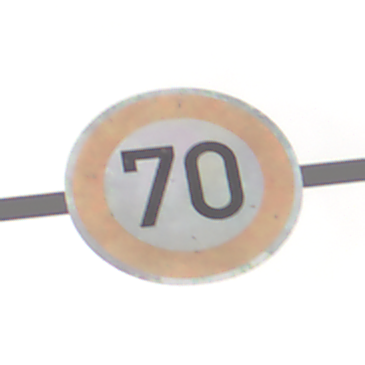
Verkehrszeichen: Geschwindigkeit70
Umgebung: Outdoor, Nature
Tageszeit: MorningAfternoon
Wetter: Overcast
Licht: Natural
Jahreszeit: Winter
Kontrast: LowContrast